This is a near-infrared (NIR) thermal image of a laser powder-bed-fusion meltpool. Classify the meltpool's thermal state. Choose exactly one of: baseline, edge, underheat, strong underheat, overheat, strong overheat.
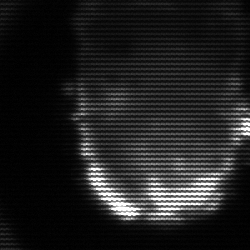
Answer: baseline